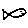
Label: fish